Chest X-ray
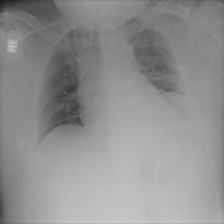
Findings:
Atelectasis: positive
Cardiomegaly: negative
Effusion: negative
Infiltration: negative
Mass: negative
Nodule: negative
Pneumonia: negative
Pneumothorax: negative
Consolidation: negative
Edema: negative
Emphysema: negative
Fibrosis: negative
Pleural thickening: negative
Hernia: negative